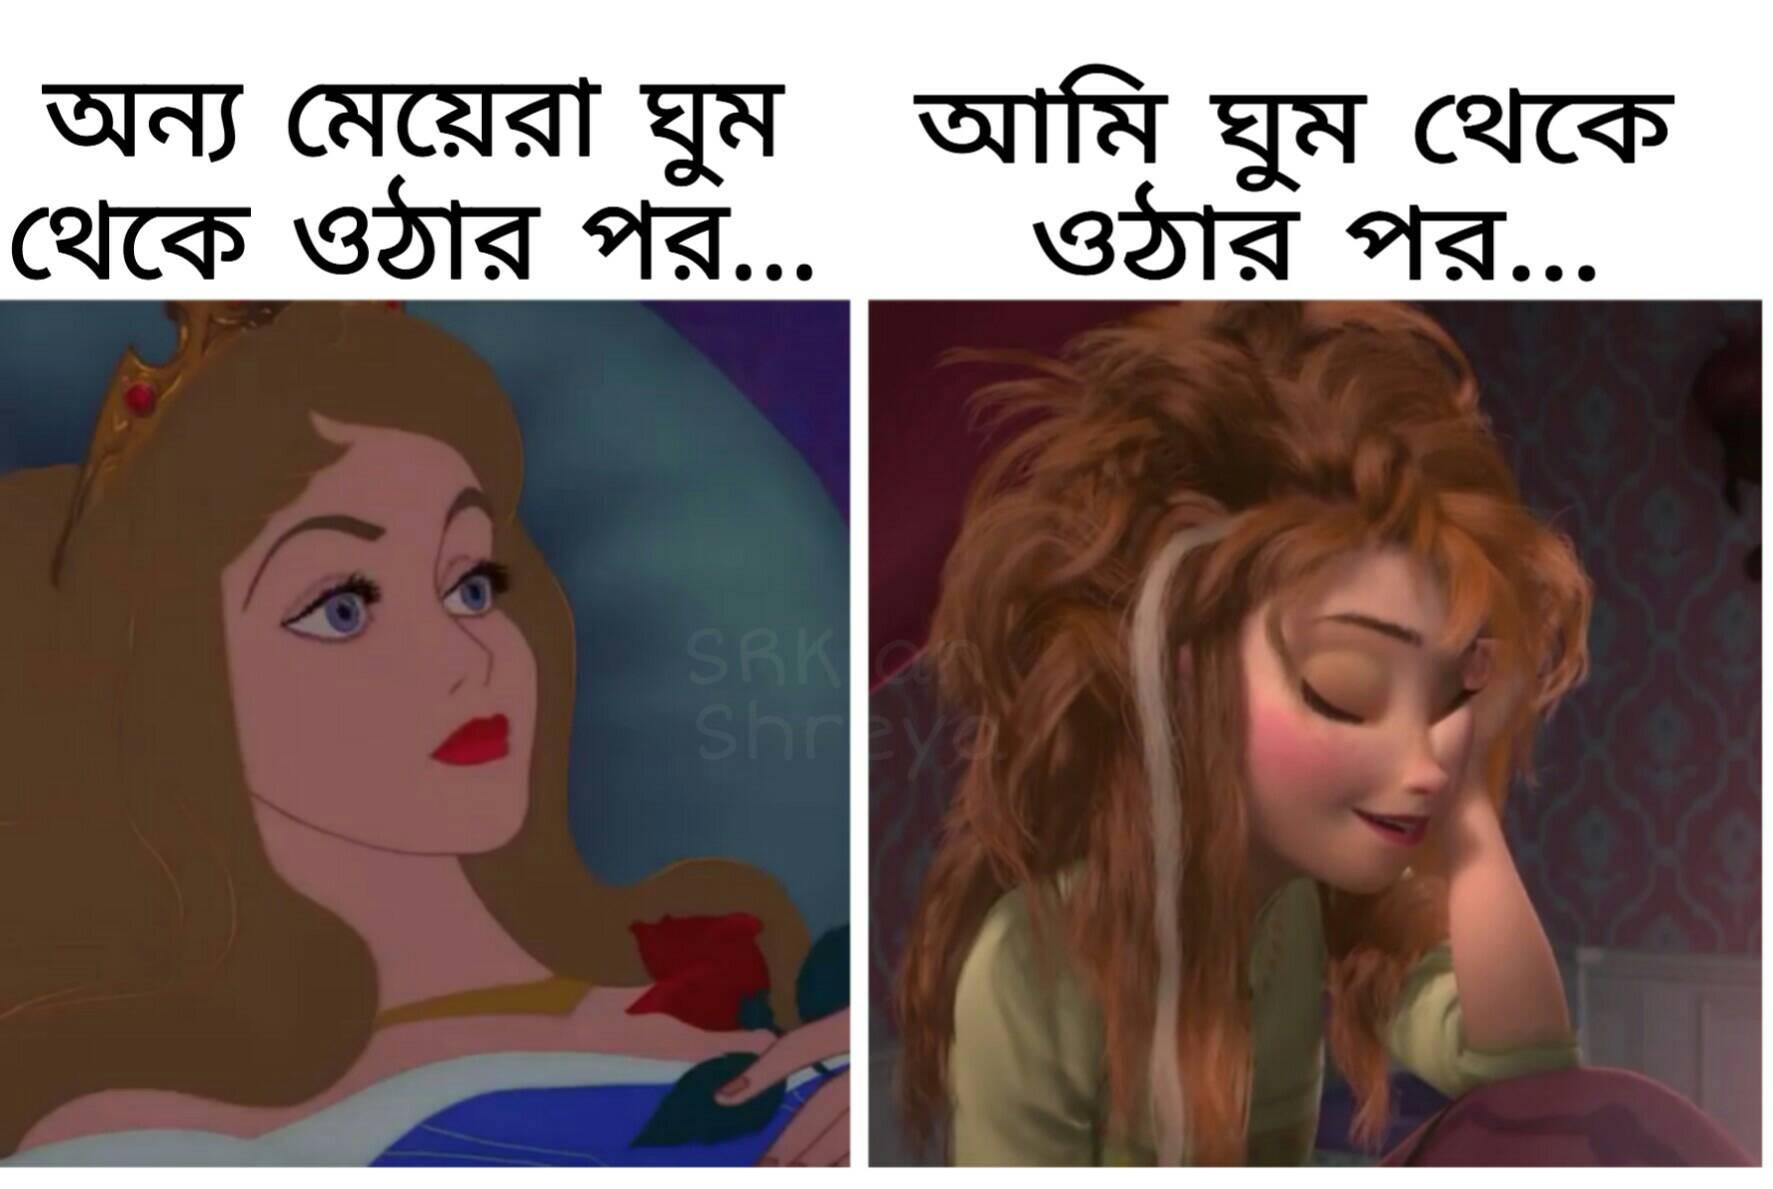
Text: অন্য মেয়েরা ঘুম থেকে ওঠার পর... আমি ঘুম থেকে ওঠার পর...
Label: Non Hate